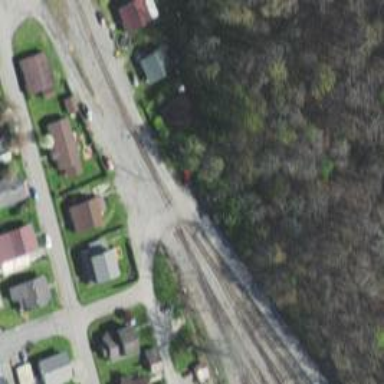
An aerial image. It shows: Level crossing along the railway.